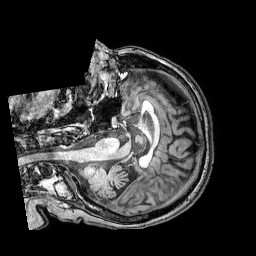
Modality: T1w
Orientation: axial
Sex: female
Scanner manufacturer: philips
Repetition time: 0.008232 s
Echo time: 0.00382 s